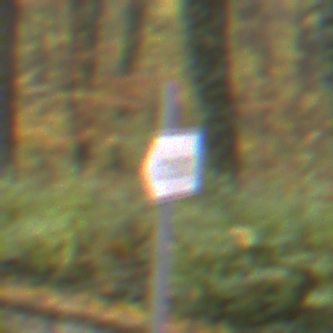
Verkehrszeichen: UmleitungswegweiserLinksweisend
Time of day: MorningAfternoon
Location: Outdoor (Nature)
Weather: Overcast
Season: Autumn
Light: Natural